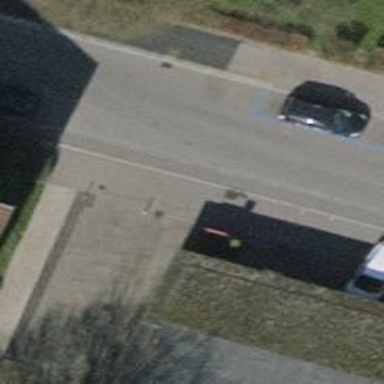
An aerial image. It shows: Post box.